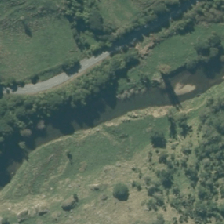
Land cover: deciduous_hardwood